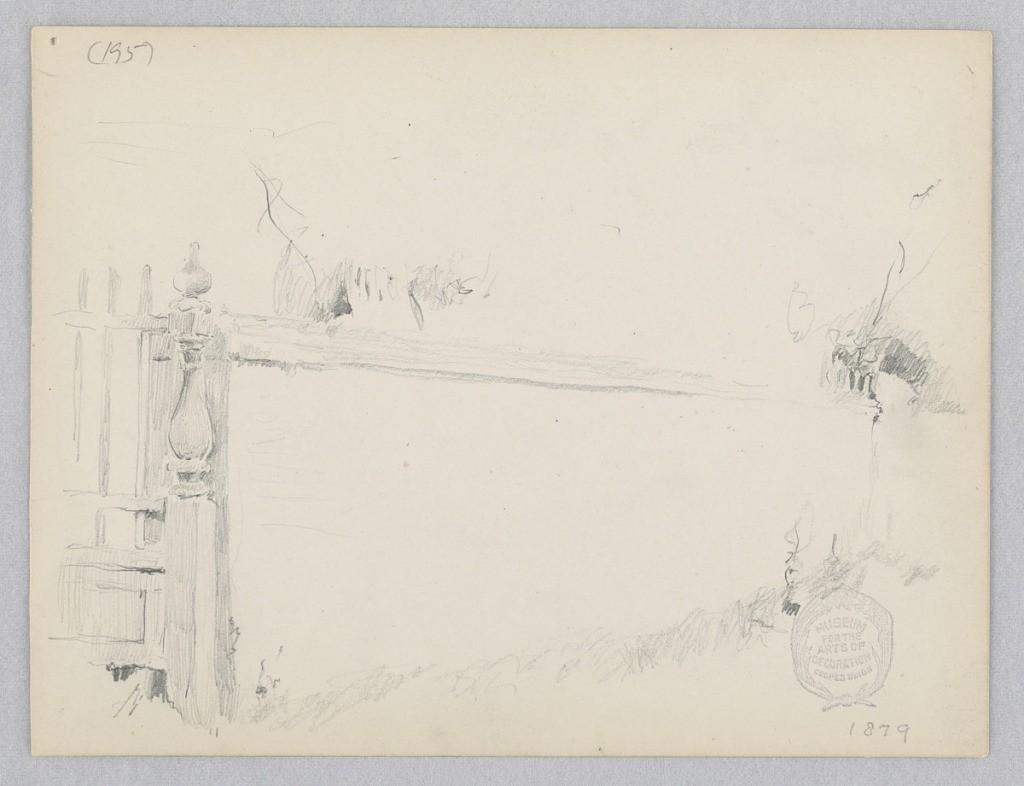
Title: Fence
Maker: Robert Frederick Blum, American, 1857–1903
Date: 1879
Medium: Graphite on wove paper
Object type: Drawing
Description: Sketch of a fence, exterior wall, and post.